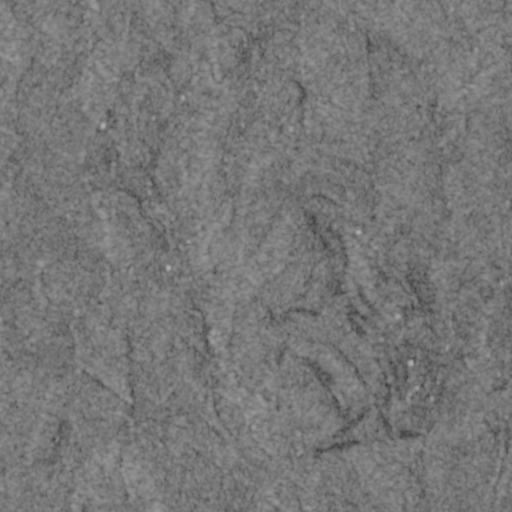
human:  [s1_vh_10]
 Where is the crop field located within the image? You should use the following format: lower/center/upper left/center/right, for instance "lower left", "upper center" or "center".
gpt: The crop field is located in the lower left of the image.
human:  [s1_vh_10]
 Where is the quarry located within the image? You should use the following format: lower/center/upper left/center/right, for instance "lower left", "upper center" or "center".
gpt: There is no quarry in the image.

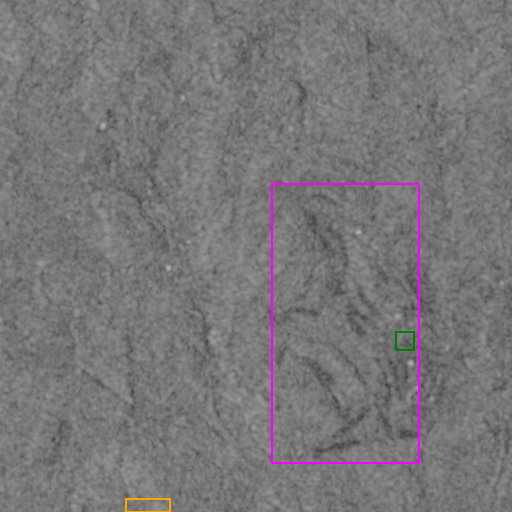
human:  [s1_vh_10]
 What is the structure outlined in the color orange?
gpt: The structure outlined in orange is a crop field.
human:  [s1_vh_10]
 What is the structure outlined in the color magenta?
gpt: The structure outlined in magenta is a park.
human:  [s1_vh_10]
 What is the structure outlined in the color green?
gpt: The structure outlined in green is a parking lot.
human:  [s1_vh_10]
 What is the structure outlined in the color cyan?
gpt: There is no cyan outline.